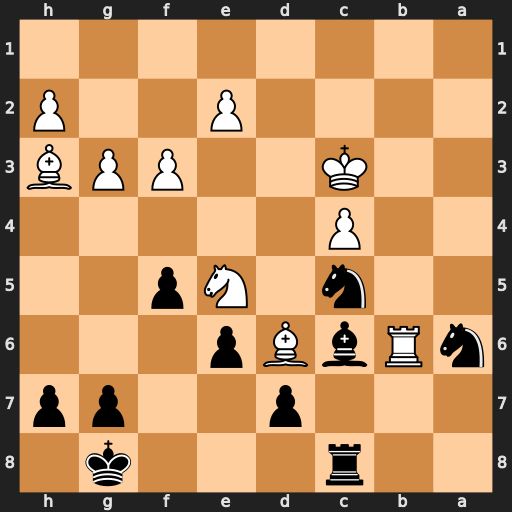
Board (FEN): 2r3k1/3p2pp/nRbBp3/2n1Np2/2P5/2K2PPB/4P2P/8
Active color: b
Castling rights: -
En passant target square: -
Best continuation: Na4+ Kd4 Nxb6